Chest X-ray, PA view. Patient: 40 years old, sex M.
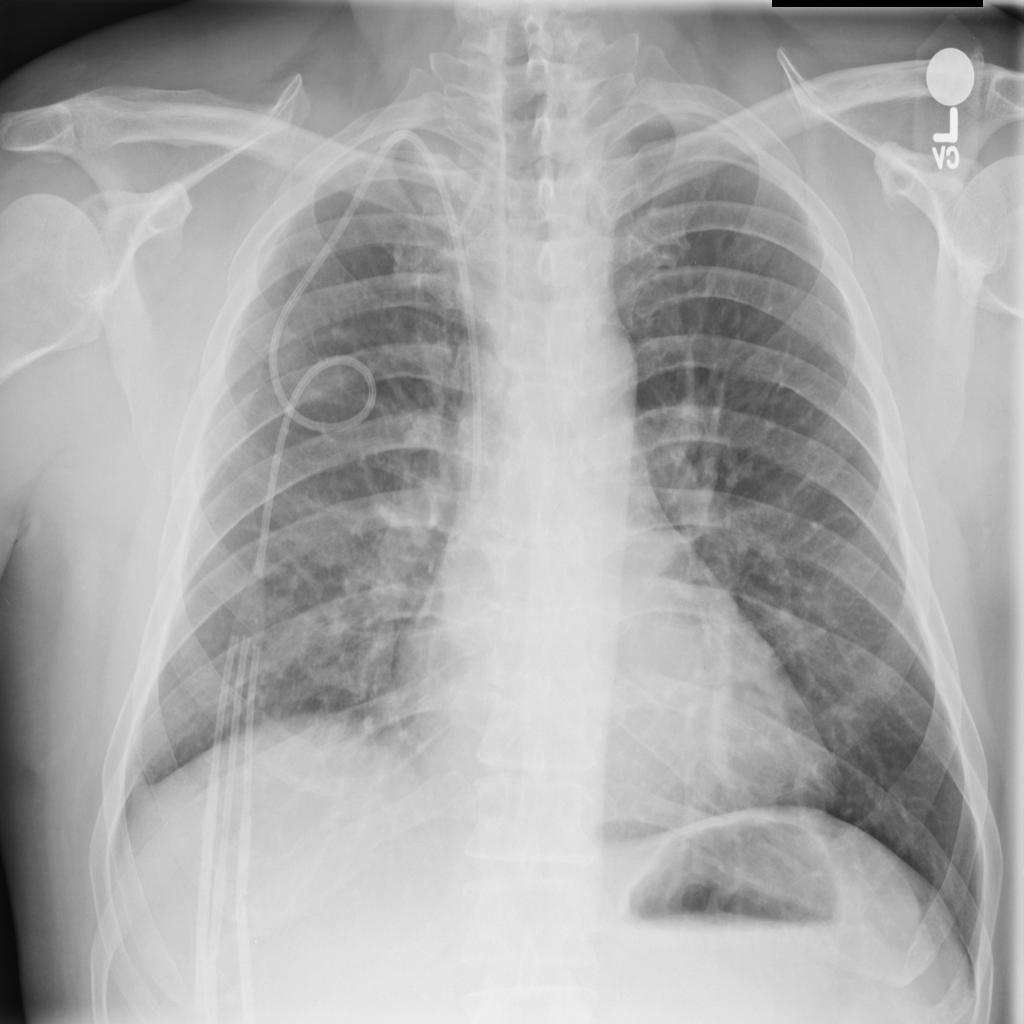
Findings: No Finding